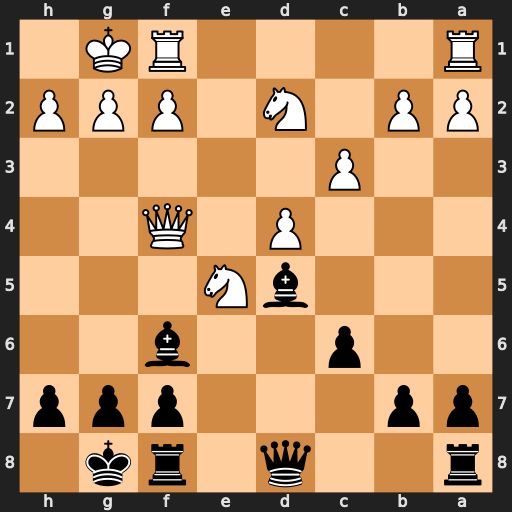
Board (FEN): r2q1rk1/pp3ppp/2p2b2/3bN3/3P1Q2/2P5/PP1N1PPP/R4RK1
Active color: b
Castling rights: -
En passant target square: -
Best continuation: Bg5 Qg3 Bxd2